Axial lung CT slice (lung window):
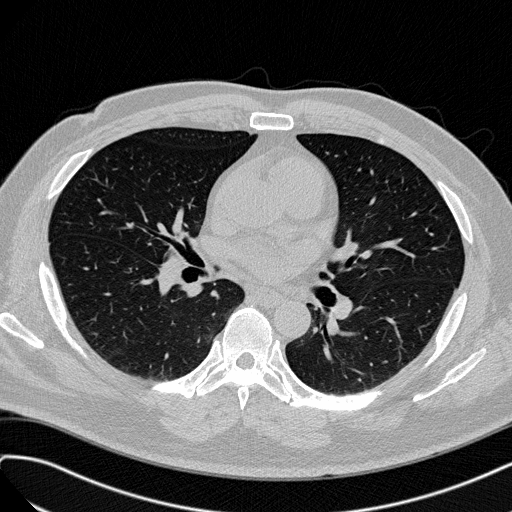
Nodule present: no